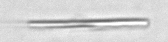
Label: fiber